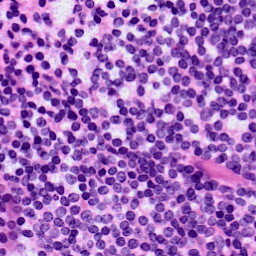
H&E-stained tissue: LymphNode